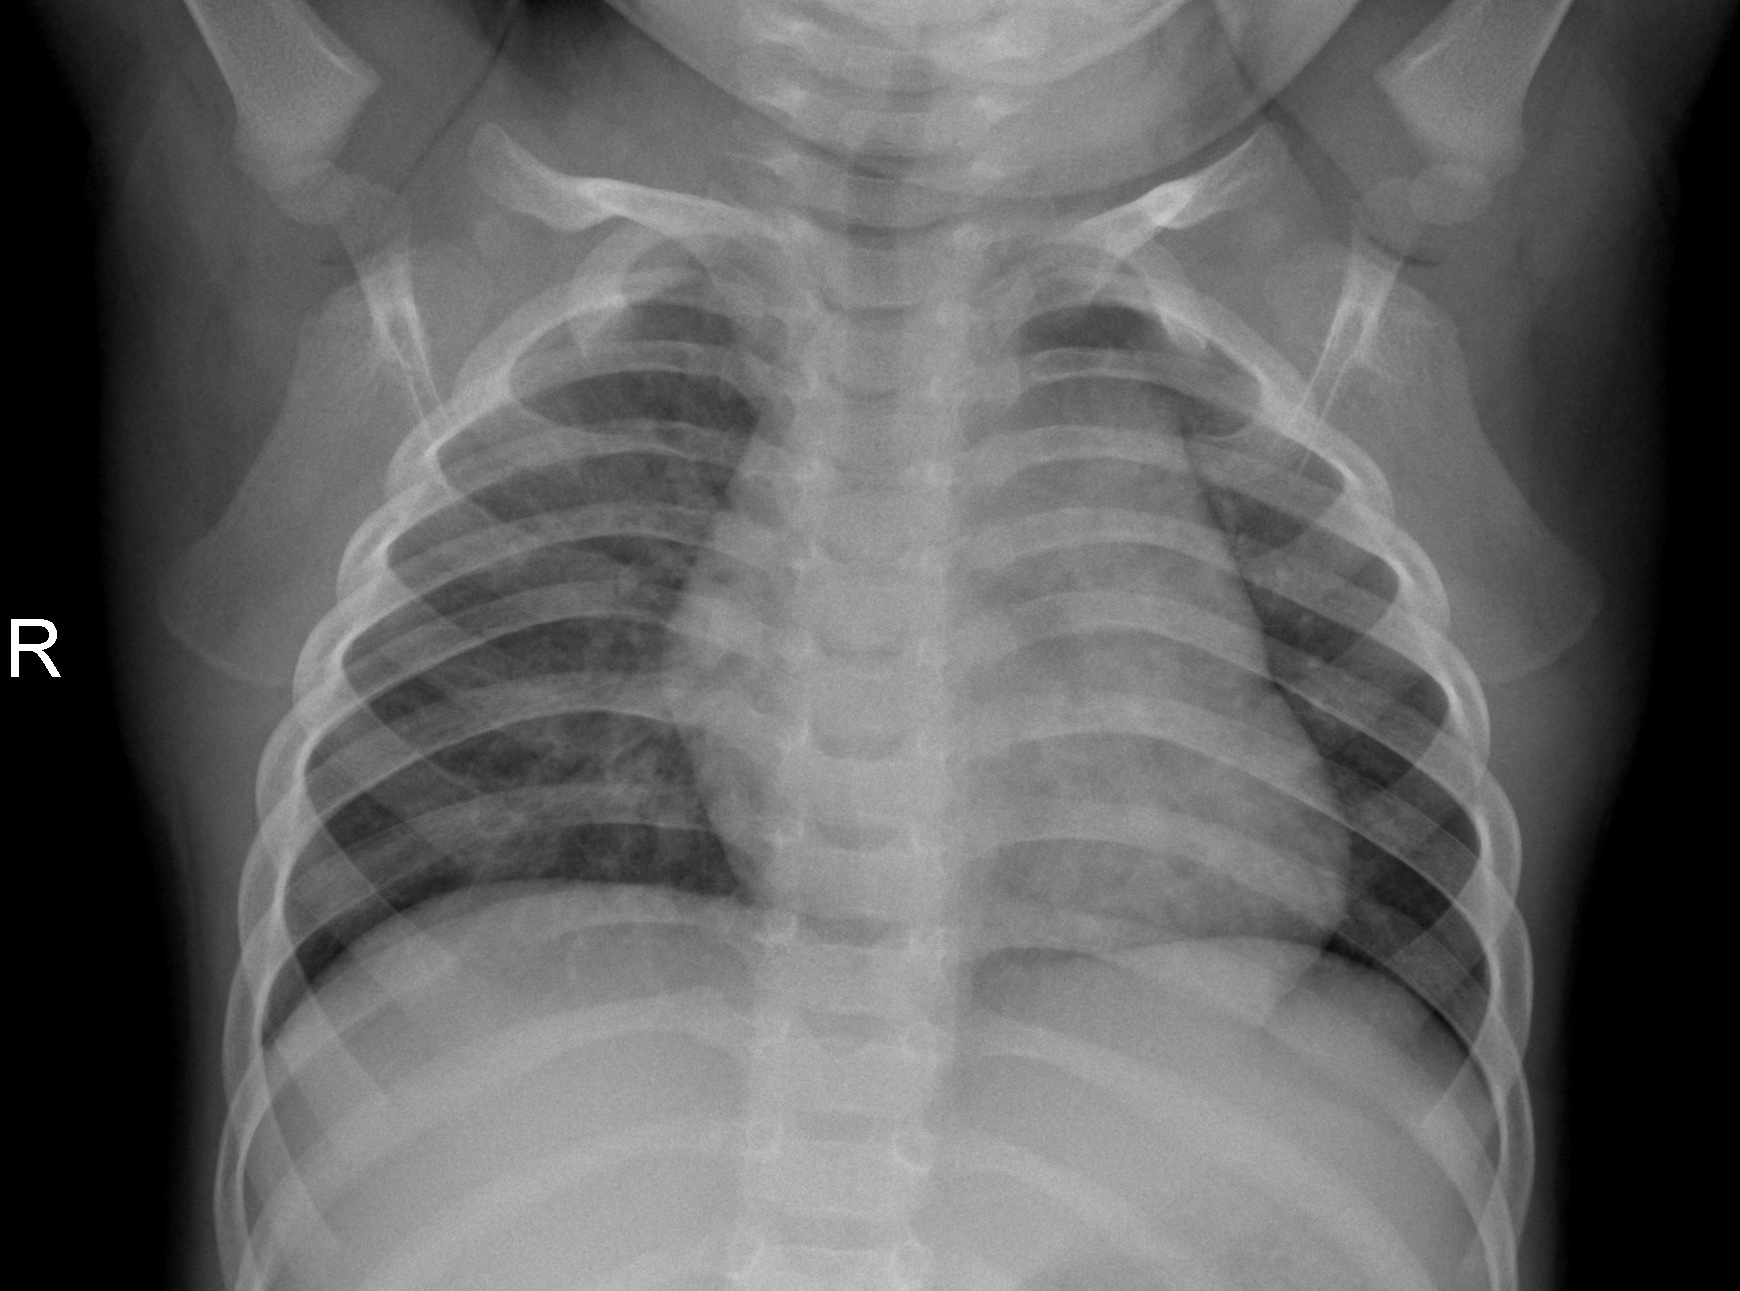
Diagnosis: NORMAL